Question: I just want to know how to check this date

to this date '2012-03-07' with where clause
Here is my Sql Query
'''
SELECT u.'last_activity' FROM users u WHERE = '2012-03-07'
'''
Response
> Null Response
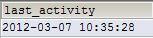
Answer: try this:
'''
SELECT u.'last_activity'
FROM users u
WHERE DATE(u.'last_activity') = '2012-03-07'
'''